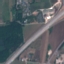
Land use / land cover: Highway